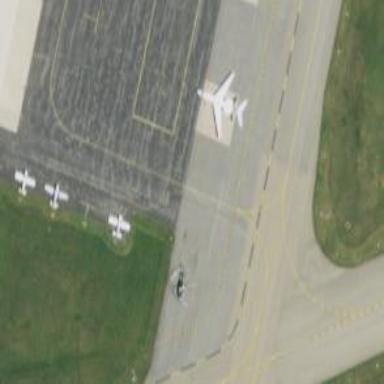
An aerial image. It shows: View of taxiway at the airport.